Question: I have this picture, represented in red on the following image. I am trying to create this "hairlines" on the corners of the picture. When printed, the lines are intended to have 1 point of width and 15 points of length.

this is the code I am using...
1) the first thing I do is to create a context that is 60 points larger horizontally and vertically, so I can draw the black lines.
'''
CGFloat newWidth = 60.0f + redImage.size.width;
CGFloat newHeight = 60.0f + redImage.size.height;
UIGraphicsBeginImageContextWithOptions(CGSizeMake( newWidth, newHeight),
YES,
[redImage scale]);
'''
Then, I define the lines start...
'''
NSArray *startOfPoints = [NSArray arrayWithObjects:
[NSValue valueWithCGPoint:CGPointMake(15, 0)],
[NSValue valueWithCGPoint:CGPointMake(15 + redImage.size.width, 0.0f)],
[NSValue valueWithCGPoint:CGPointMake(15, 15 + redImage.size.height)],
[NSValue valueWithCGPoint:CGPointMake(15 + redImage.size.width, 15 + redImage.size.height)],
[NSValue valueWithCGPoint:CGPointMake(0, 15)],
[NSValue valueWithCGPoint:CGPointMake(15 + redImage.size.width,15)],
[NSValue valueWithCGPoint:CGPointMake(0, 15 + redImage.size.height)],
[NSValue valueWithCGPoint:CGPointMake(15 + redImage.size.width,
15 + redImage.size.height)],
nil];
'''
// these points define, in order, the start of each of the four vertical line and the start of each of the horizontal lines
Then, I draw the lines
'''
CGContextRef c = UIGraphicsGetCurrentContext();
// go to the beginning of each vertical line and draw the line down
for (int i=0; i<4; i++) {
CGPoint aPoint = [[startOfPoints objectAtIndex:i] CGPointValue];
CGContextBeginPath(c);
CGContextSetStrokeColorWithColor(c, [UIColor blackColor].CGColor);
CGContextSetLineWidth(c, 1.0f);
CGContextMoveToPoint(c, aPoint.x, aPoint.y);
CGContextAddLineToPoint(c, aPoint.x, aPoint.y + 15.0f);
CGContextStrokePath(c);
}
// go to the beginning of each horizontal line and draw the line right
for (int i=5; i<9; i++) {
CGPoint aPoint = [[startOfPoints objectAtIndex:i] CGPointValue];
CGContextBeginPath(c);
CGContextSetStrokeColorWithColor(c, [UIColor blackColor].CGColor);
CGContextSetLineWidth(c, 1.0f);
CGContextMoveToPoint(c, aPoint.x, aPoint.y);
CGContextAddLineToPoint(c, aPoint.x + 15.0f, aPoint.y );
CGContextStrokePath(c);
}
'''
but I end with a huge black square...
what am I missing?
NOTE: this code doesn't show the red image being drawn, this because I want to get the lines right. I am obtaining a huge black square, instead of the lines. The huge square has the size of the context and is the same I would obtain if I simply create the context and fill it with black... :(
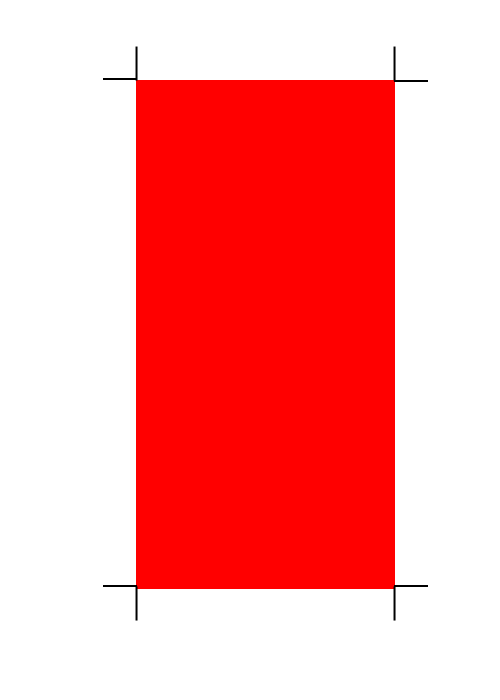
Answer: When you create a bitmap graphics context using 'UIGraphicsBeginImageContextWithOptions', every pixel in the bitmap is initialized to all zeros, which is black (if you set 'opaque' to YES, which you did) or transparent (if you set 'opaque' to NO).
You can fill the bitmap with white before drawing anything else by doing this right after 'UIGraphicsBeginImageContextWithOptions' returns:
'''
[[UIColor whiteColor] setFill];
UIRectFill(CGRectMake(0, 0, newWidth, newHeight));
'''